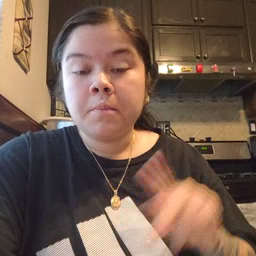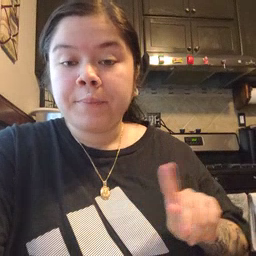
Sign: puppy